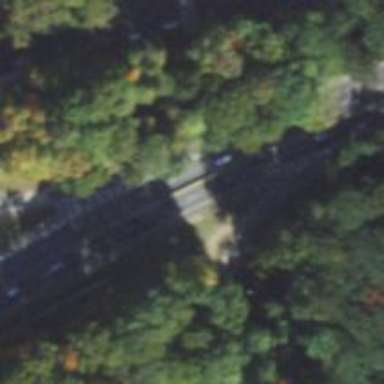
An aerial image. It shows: Motorway link.